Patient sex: F
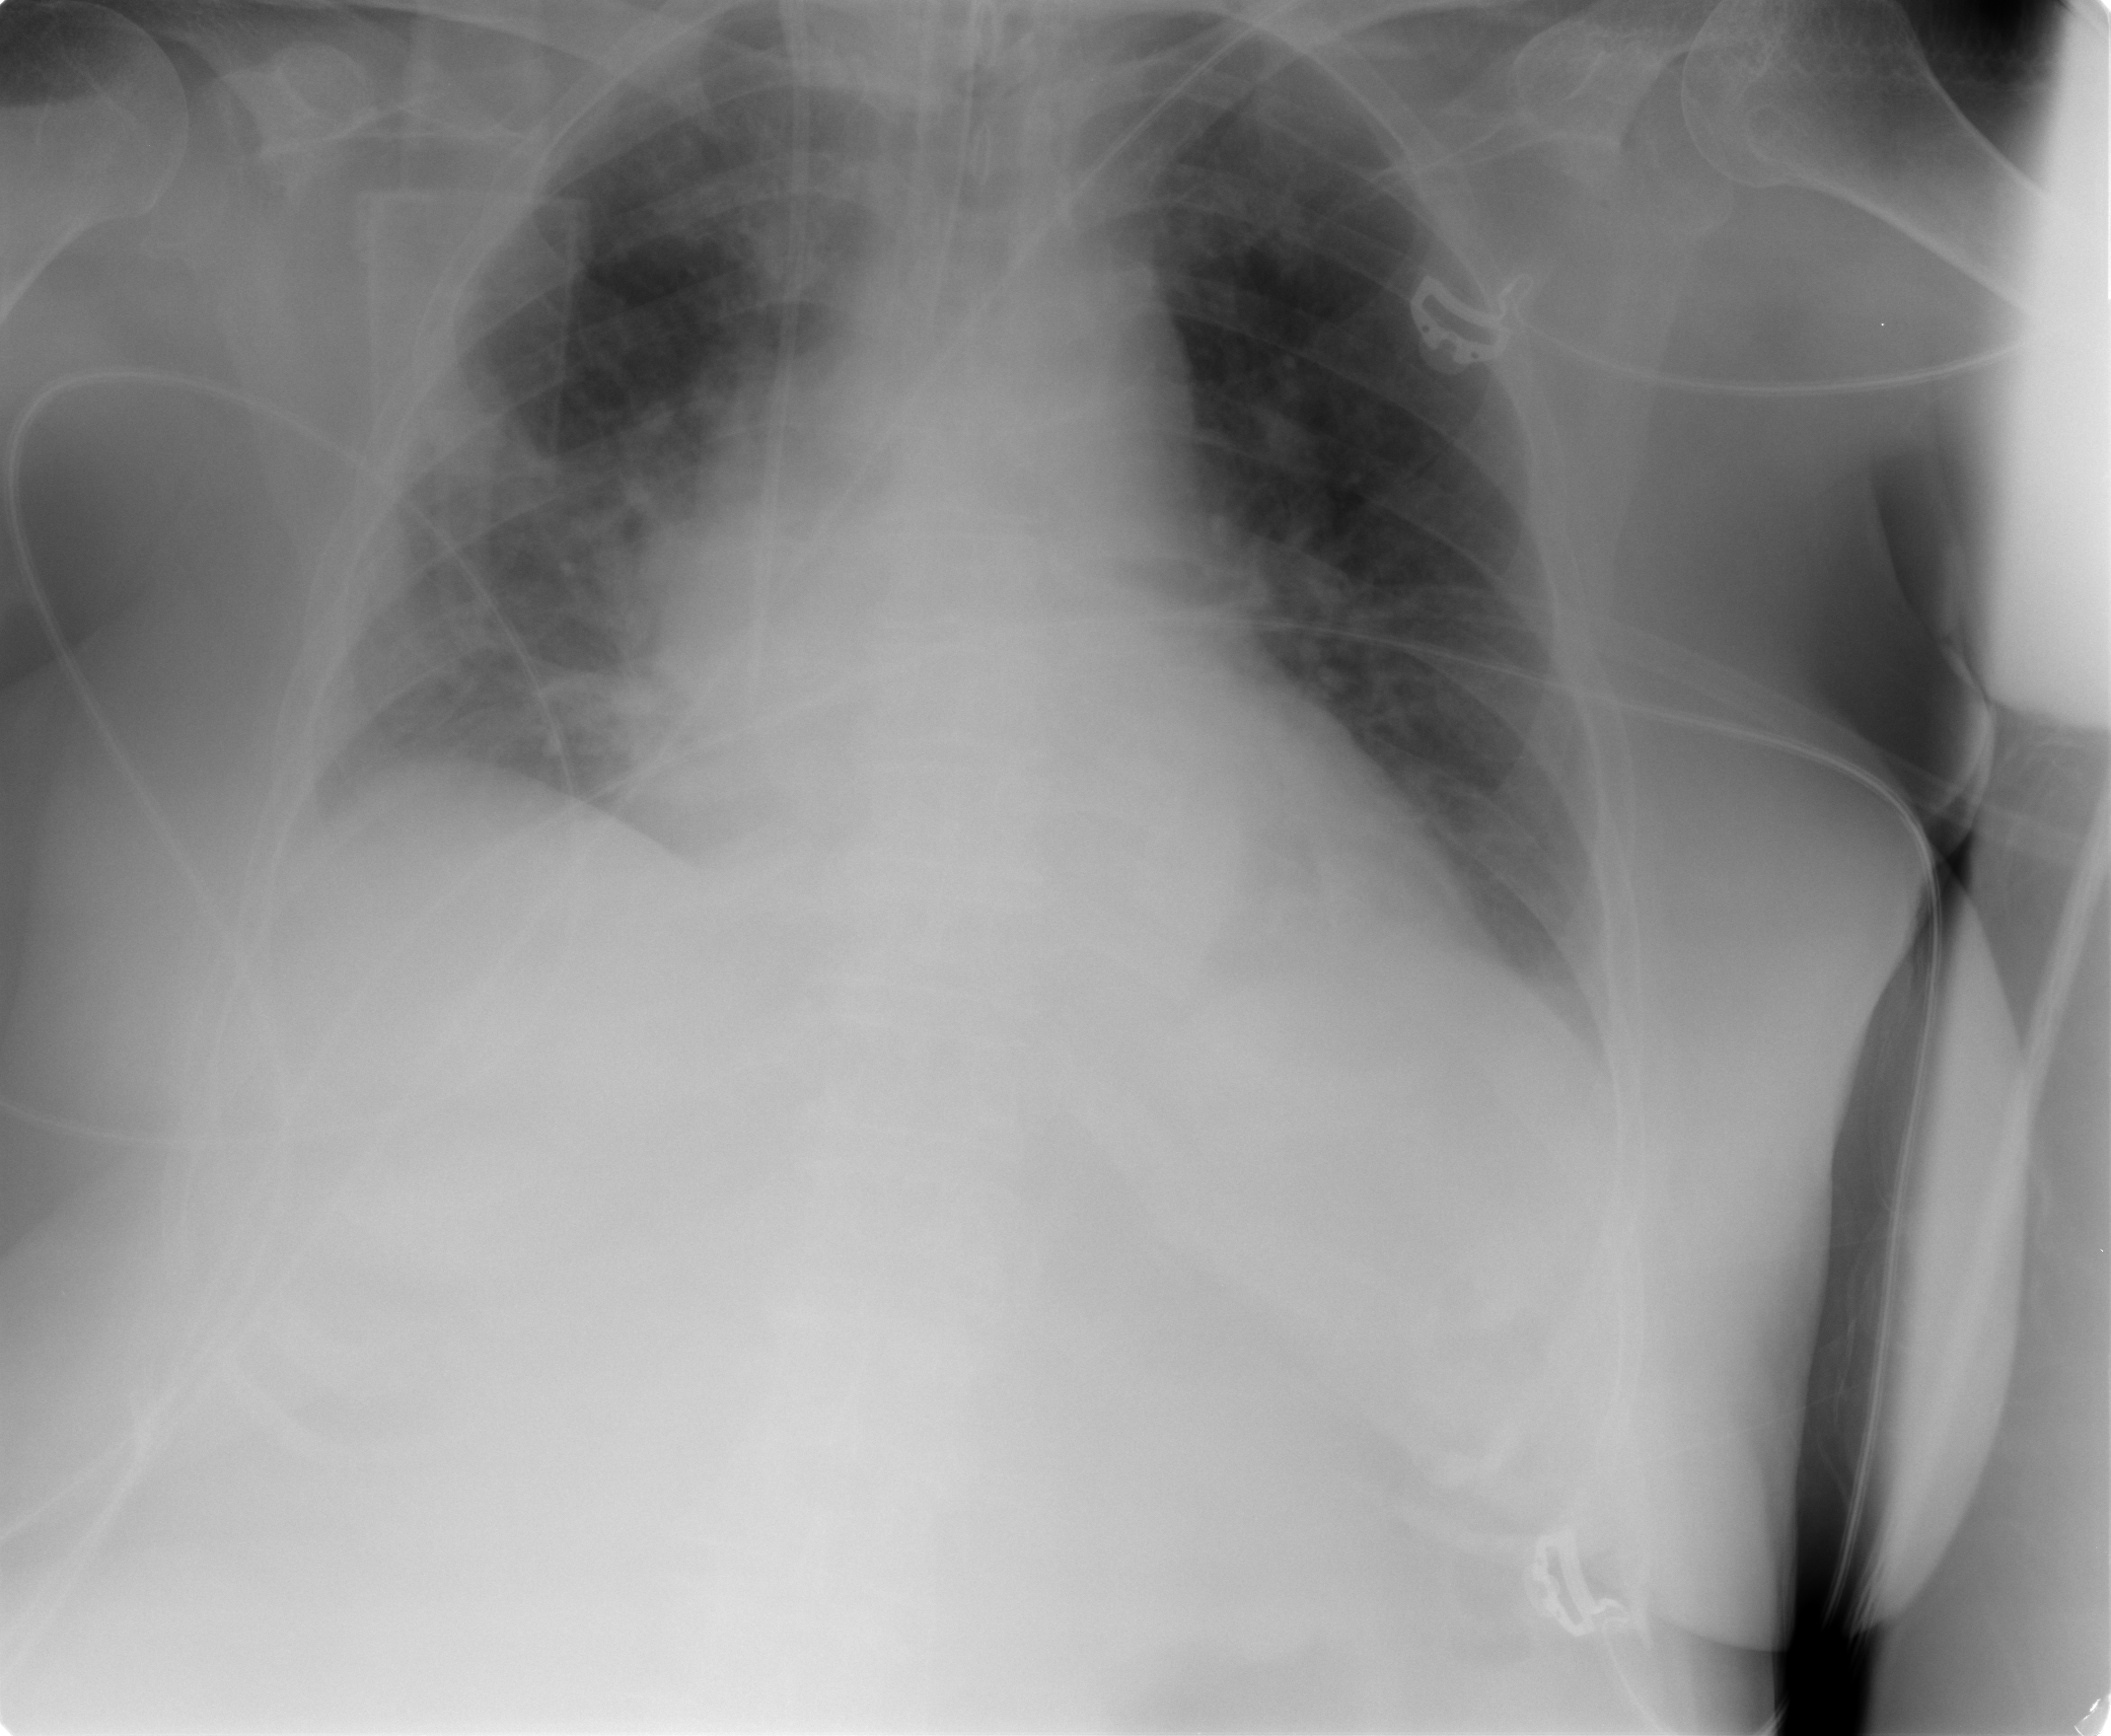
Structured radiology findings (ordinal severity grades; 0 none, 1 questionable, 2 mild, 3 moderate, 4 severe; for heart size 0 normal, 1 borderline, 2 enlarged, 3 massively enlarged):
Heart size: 2
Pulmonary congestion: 2
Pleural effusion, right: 2
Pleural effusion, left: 0
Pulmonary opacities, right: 2
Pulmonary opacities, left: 0
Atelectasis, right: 2
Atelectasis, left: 0